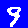
Digit: 9